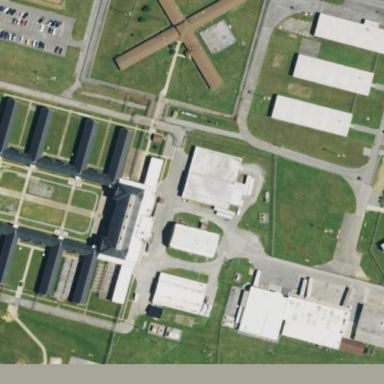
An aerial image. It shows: Prison.